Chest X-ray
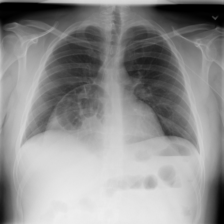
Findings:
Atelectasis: negative
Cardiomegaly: negative
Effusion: negative
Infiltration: positive
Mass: negative
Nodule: negative
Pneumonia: negative
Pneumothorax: negative
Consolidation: positive
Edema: negative
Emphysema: negative
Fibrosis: negative
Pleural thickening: negative
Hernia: negative